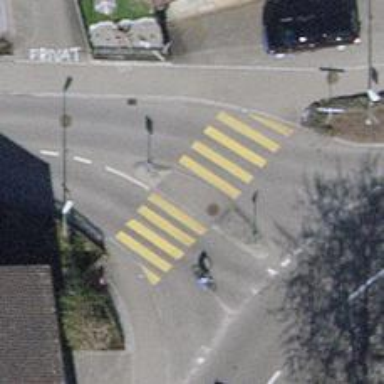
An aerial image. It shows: Uncontrolled road crossing.